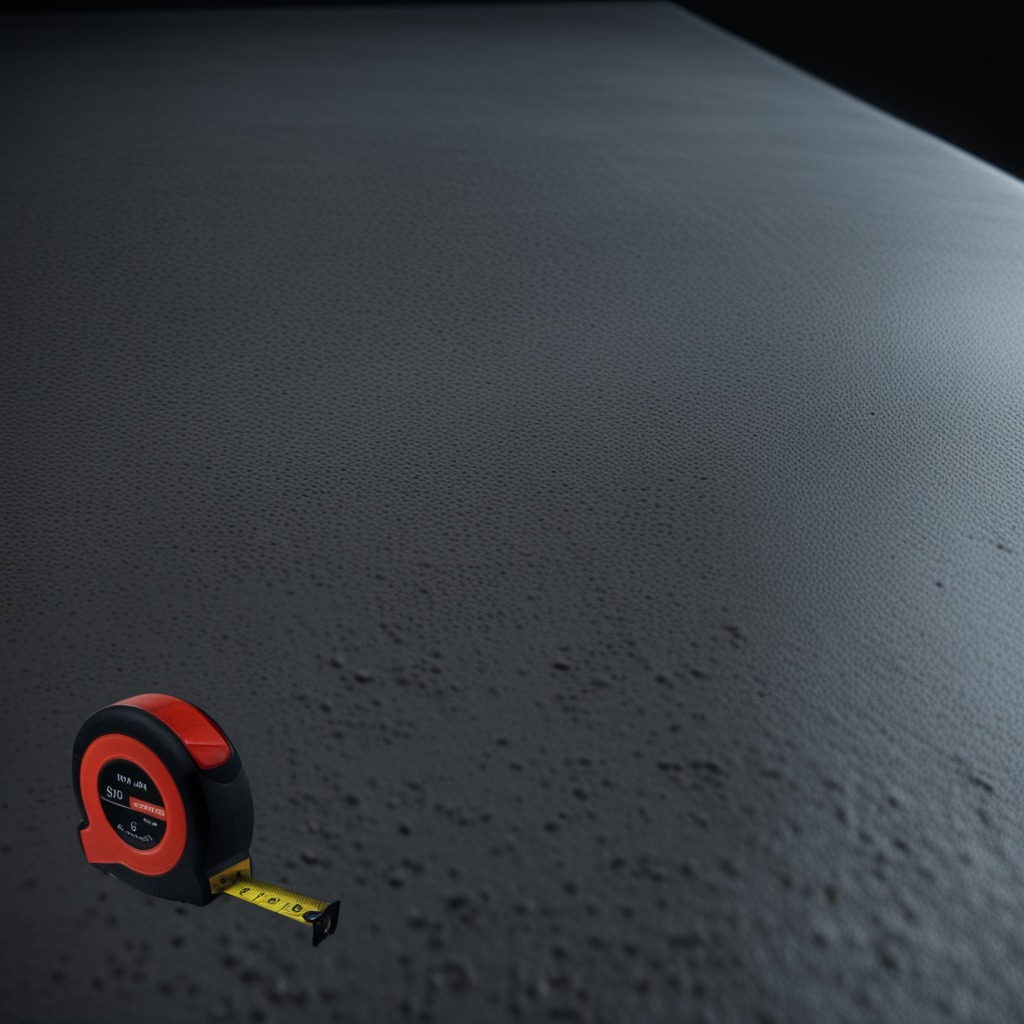
A measuring tape is lying on a clean granite table inside a workshop at night dim ambient light soft shadows worn but